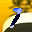
Label: 7